Interaction volume radius: 5 \u00c5
Interaction volume height: 30 \u00c5
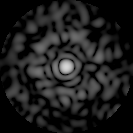
Disorder parameter: 0.7908